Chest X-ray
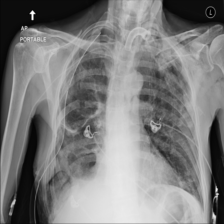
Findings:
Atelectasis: negative
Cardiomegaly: negative
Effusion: negative
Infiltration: negative
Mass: negative
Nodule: negative
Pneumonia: negative
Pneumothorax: positive
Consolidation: negative
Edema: negative
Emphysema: negative
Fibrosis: positive
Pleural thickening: negative
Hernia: negative